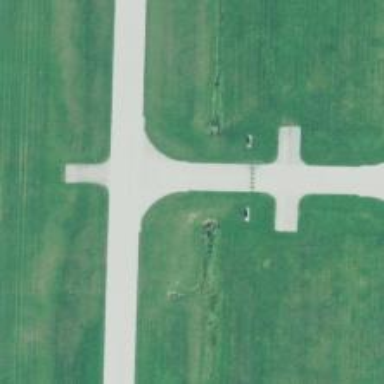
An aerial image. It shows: View of taxiway at the airport.